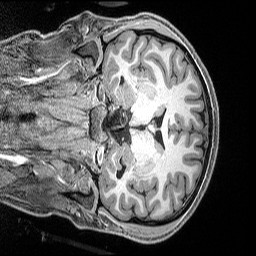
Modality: T1w
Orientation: coronal
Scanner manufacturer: siemens
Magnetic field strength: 3 T
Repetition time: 2.5 s
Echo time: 0.0029 s